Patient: sex M, age 75
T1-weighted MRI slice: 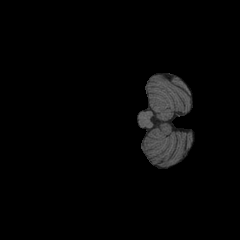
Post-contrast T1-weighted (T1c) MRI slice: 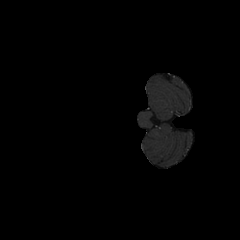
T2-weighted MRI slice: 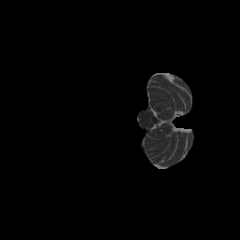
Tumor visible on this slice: no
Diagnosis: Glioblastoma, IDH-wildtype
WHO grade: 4